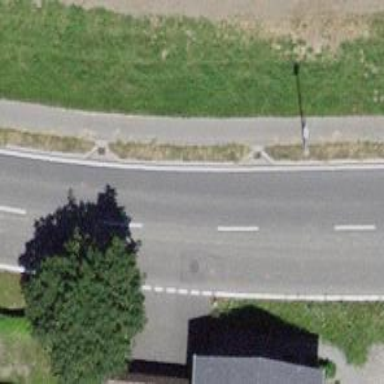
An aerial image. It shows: Secondary road with asphalt surface and cycle track on the right side.